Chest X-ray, AP view. Patient: 31 years old, sex M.
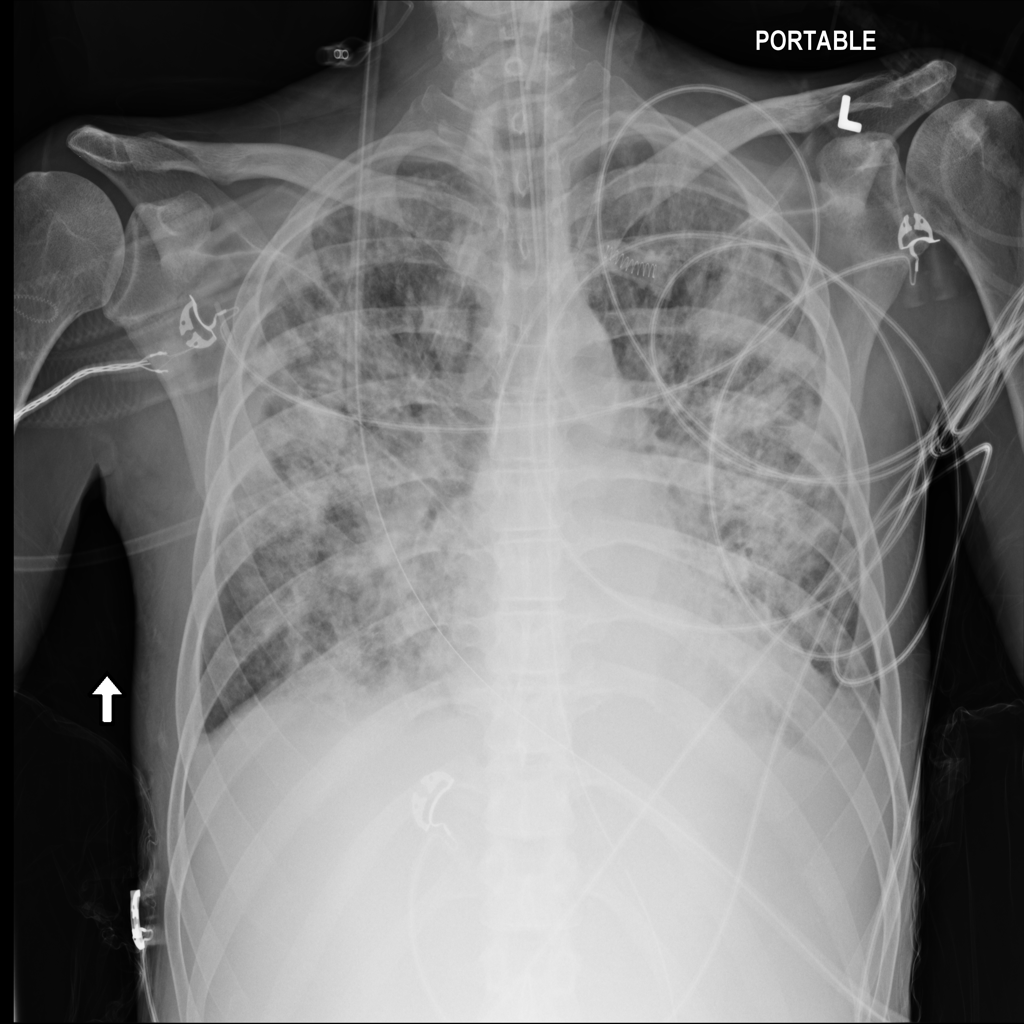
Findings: Consolidation